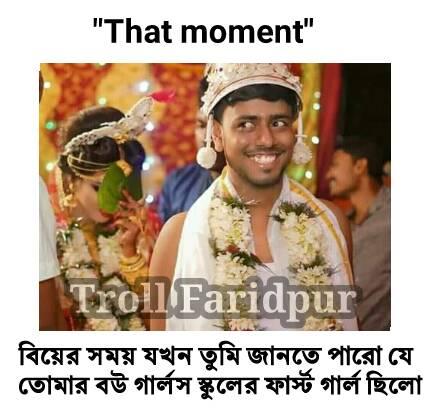
Caption: " That Moment "   বিয়ের সময় যখন তুমি জানতে পারো যে তোমার বউ গার্লস স্কুলের ফার্স্ট গার্ল ছিলো
Label: non-hate